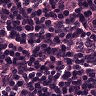
Metastatic tissue present: no